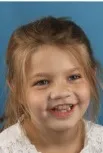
2016.
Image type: medical_photograph (other_medical_photograph)